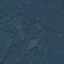
Land use / land cover class: Forest